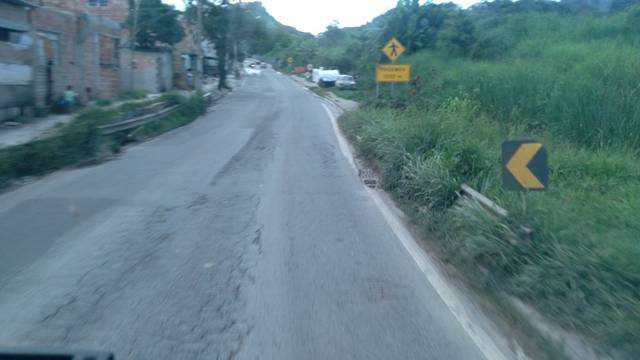
Region: Brazil
Coordinates: -19.87, -43.888